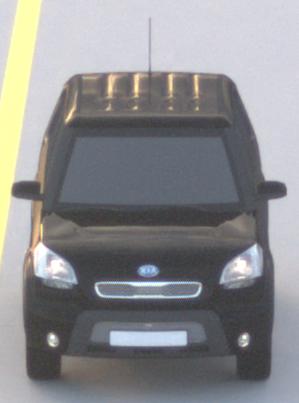
Make: KIA
Model: Soul 1.6
Detailed model: Soul (AM)
Model produced from: 2009/02
Model produced until: 2009/11
Doors: 5
Color: black
Road condition: dry road
Daytime: sunrise or sunset
Contrast: low contrast